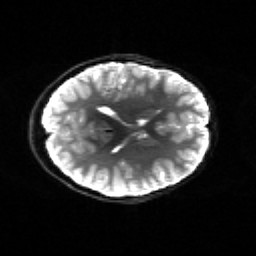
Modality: sbref
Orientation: axial
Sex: male
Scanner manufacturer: siemens
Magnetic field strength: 3 T
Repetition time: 5 s
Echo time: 0.071 s